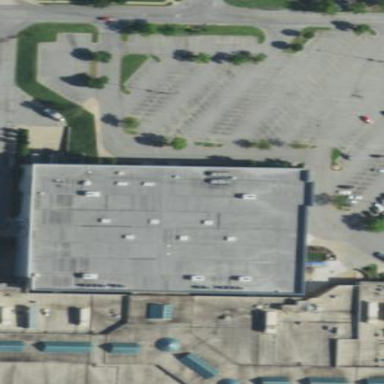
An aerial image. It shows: Retail building that houses department store.